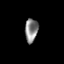
Tissue: prostate
Cell type: T cells
Senescence score: 0.3549
Nuclear area (px): 296
Mean DAPI intensity: 137.568